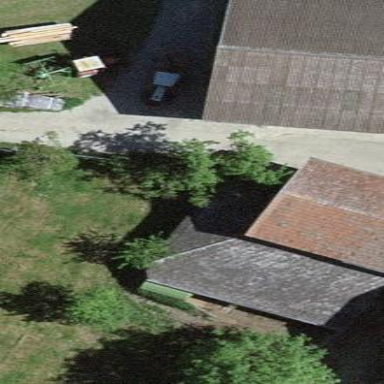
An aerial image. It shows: Barn.